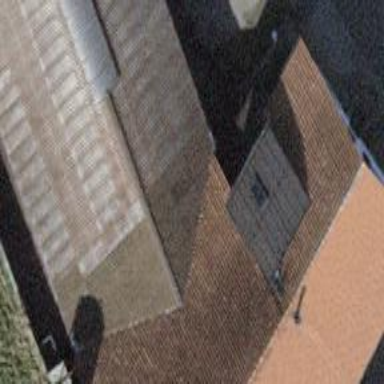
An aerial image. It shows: View of roof of building.